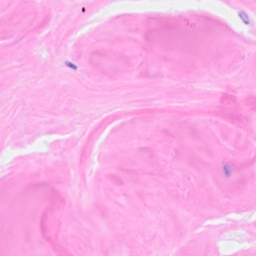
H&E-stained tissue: Breast